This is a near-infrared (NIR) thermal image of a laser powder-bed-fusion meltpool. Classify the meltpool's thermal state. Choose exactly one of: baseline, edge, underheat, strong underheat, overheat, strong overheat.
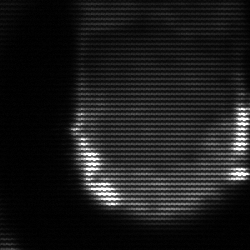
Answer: strong underheat